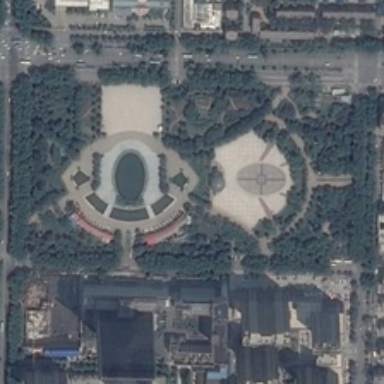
There are many green trees planted in the middle of the square .